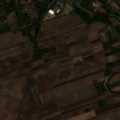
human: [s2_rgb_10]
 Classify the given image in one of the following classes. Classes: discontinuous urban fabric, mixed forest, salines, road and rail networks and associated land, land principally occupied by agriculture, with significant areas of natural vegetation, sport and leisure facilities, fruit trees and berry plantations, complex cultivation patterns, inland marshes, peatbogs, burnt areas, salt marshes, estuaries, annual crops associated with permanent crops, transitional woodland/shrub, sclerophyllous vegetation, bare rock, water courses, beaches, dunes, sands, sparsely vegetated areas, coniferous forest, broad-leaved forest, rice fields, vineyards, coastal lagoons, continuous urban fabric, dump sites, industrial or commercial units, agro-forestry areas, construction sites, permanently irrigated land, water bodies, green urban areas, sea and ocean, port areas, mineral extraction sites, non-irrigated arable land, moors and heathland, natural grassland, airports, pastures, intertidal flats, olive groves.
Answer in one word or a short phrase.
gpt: discontinuous urban fabric, non-irrigated arable land, complex cultivation patterns, land principally occupied by agriculture, with significant areas of natural vegetation